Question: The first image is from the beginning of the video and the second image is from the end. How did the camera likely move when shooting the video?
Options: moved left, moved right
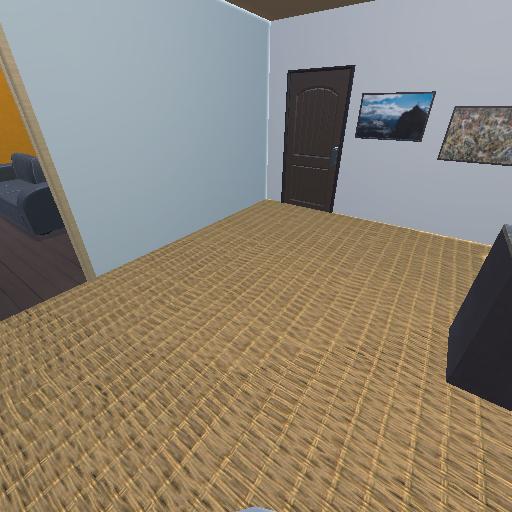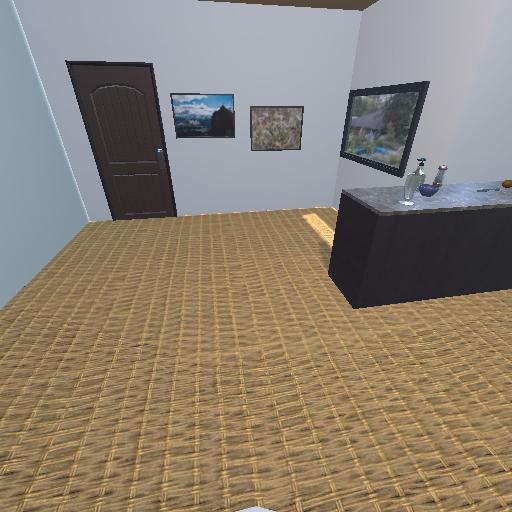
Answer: moved left